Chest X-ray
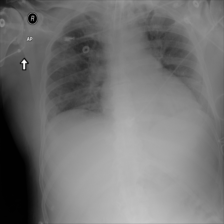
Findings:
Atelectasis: negative
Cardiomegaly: negative
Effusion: negative
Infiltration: negative
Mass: negative
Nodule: negative
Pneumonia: negative
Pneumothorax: negative
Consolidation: negative
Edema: negative
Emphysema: negative
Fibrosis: negative
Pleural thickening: negative
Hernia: negative